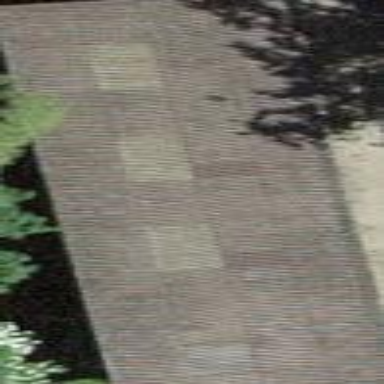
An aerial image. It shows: Warehouse.